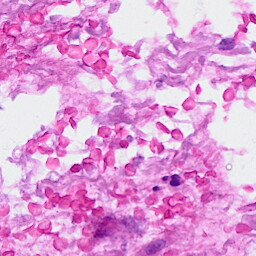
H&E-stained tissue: Breast